Interaction volume radius: 10 \u00c5
Interaction volume height: 45 \u00c5
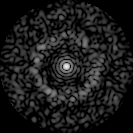
Disorder parameter: 0.8257